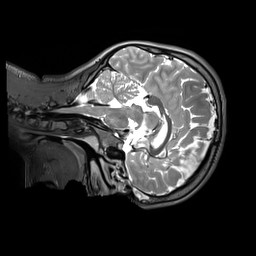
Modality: T2w
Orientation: sagittal
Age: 12
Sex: male
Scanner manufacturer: siemens
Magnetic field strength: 3 T
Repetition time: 3.2 s
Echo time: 0.408 s